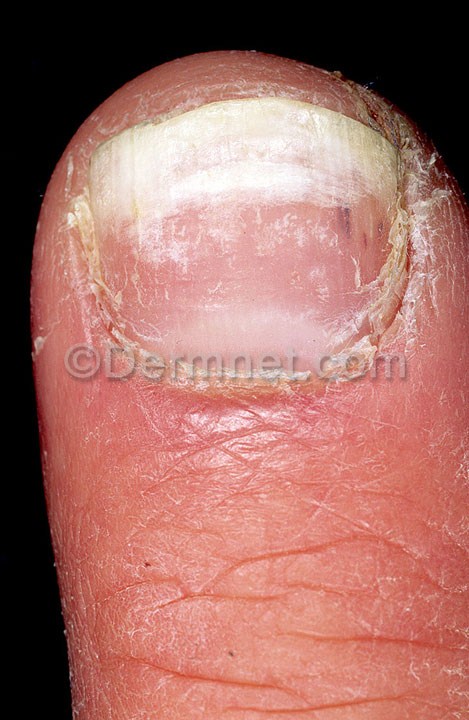
Disease: Nail Fungus and other Nail Disease